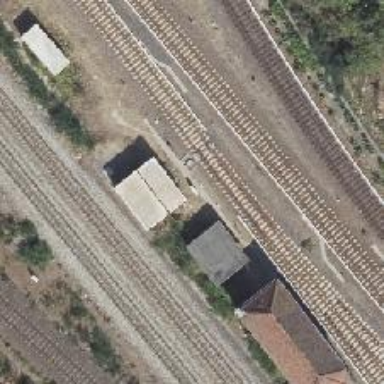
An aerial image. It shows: Railway milestone.